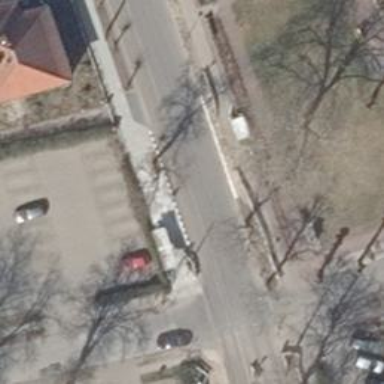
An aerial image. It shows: Tram stop position for public transport.